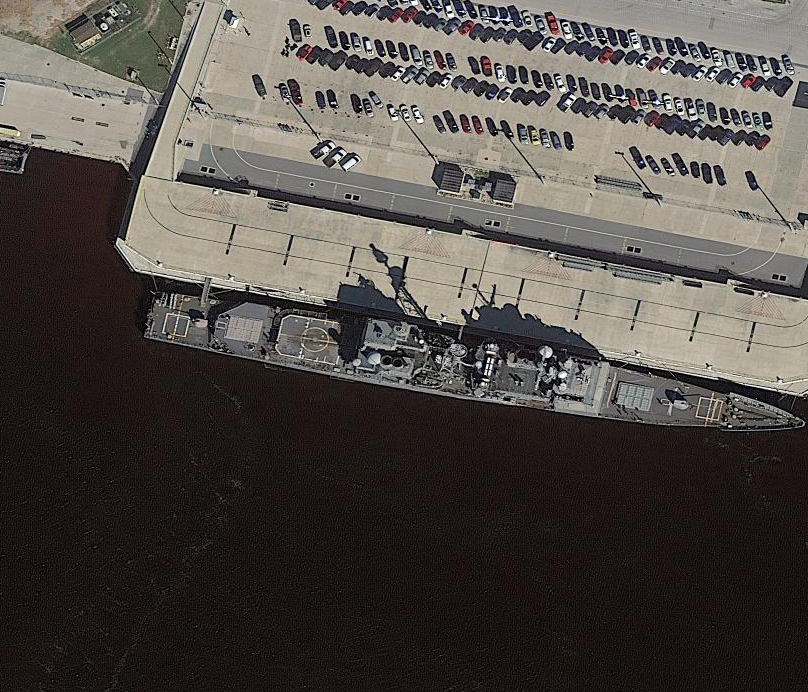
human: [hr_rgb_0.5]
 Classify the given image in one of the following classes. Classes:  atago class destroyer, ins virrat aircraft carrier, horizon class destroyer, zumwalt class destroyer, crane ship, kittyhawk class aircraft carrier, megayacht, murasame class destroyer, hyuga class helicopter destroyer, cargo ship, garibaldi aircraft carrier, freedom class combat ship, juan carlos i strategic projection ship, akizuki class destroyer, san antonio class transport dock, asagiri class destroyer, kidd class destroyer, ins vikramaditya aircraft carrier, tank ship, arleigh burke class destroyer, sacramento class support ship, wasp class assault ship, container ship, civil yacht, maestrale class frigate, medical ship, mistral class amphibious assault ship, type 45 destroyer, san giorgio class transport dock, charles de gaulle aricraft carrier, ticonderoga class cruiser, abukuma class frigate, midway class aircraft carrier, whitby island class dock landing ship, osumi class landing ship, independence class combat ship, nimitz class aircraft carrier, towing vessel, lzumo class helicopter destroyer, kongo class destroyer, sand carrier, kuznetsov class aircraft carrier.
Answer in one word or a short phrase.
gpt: Ticonderoga class cruiser